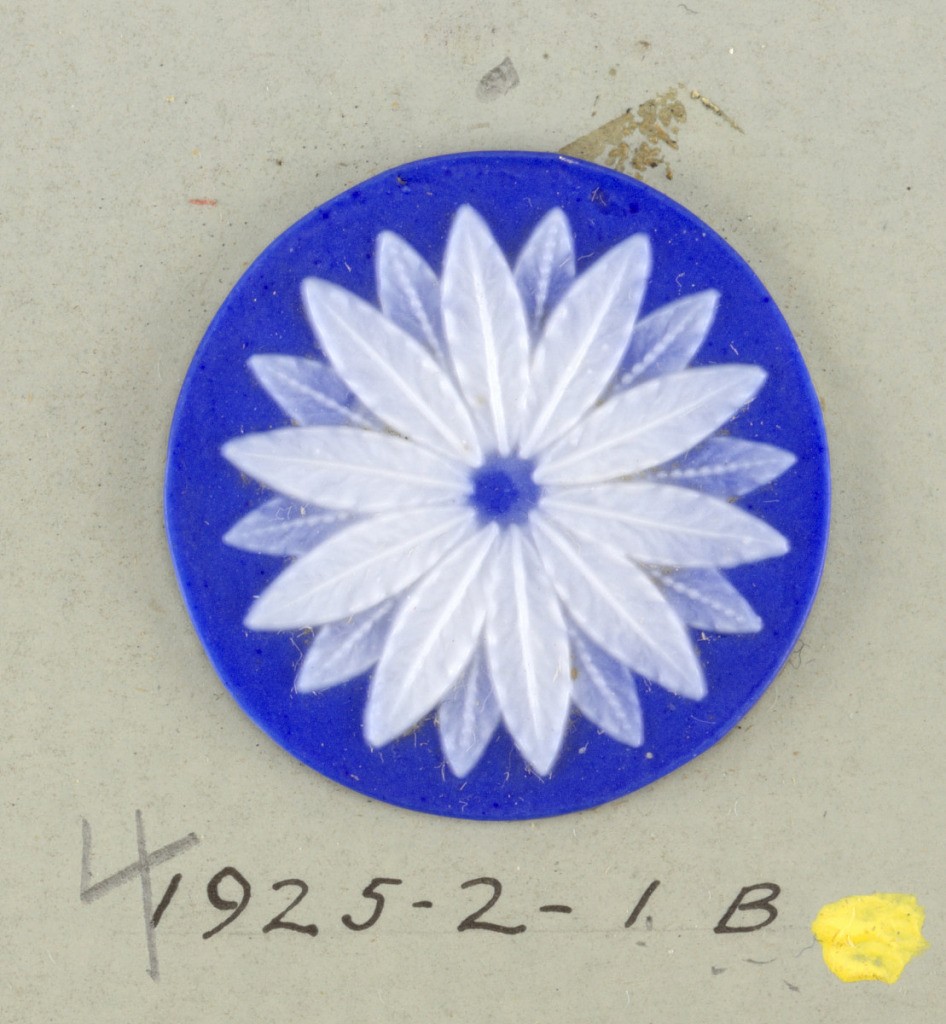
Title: Medallion
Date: late 18th century
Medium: Stoneware
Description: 1925-2-1-b: Medallions in style of Wedgwood Jasperware; a twen...